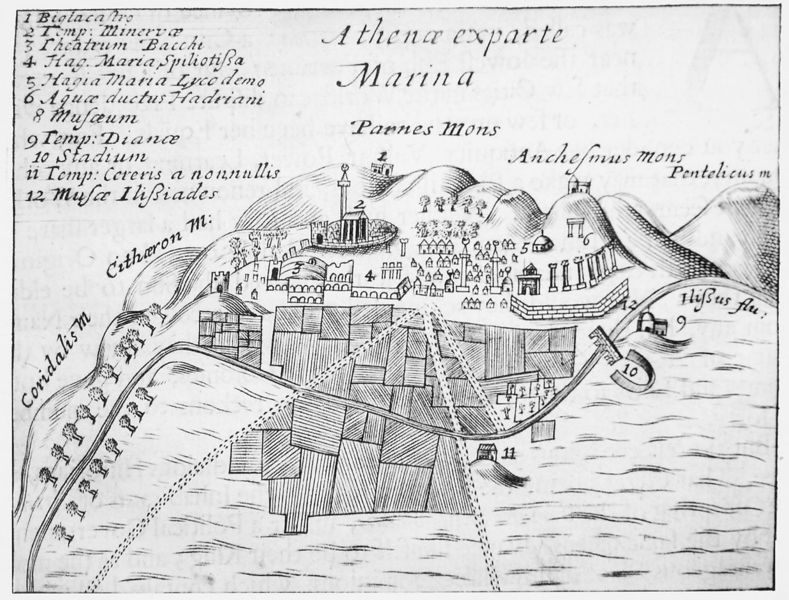
Titel: Perspektivplan von Athen vom Süden
Künstler: George Wheler
Schlagwörter: berg, meer, wasser, bäume, fluss, kirchturm, stadt, straße, säulen, zeichnung, gebäude, haus, weg, felder, häuser, hügel, kirche, wege, turm, küste, schrift, wellen, berge, gebirge, mauer, allee, hafen, zahlen, äcker, straßen, burg, türme, druck, text, arkaden, karte, mauern, griechenland, stadtmauer, plan, tempel, landkarte, museum, athen, burgen, akropolis, hafenstadt, latein, lageplan, stadtplan, wehranlage, marina